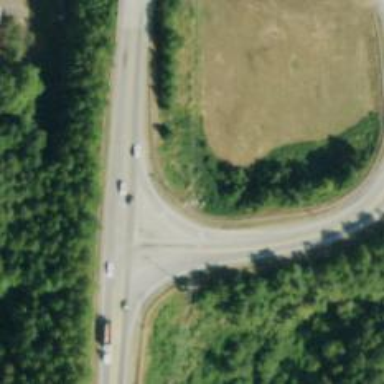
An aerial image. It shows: Asphalt road with primary link designation.